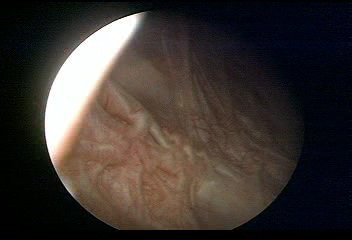
Modality: WLC
Class: Normal mucosa
Bladder cancer association: No